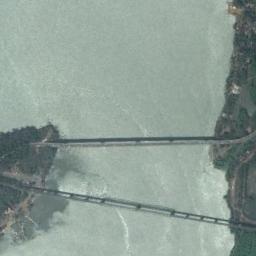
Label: bridge